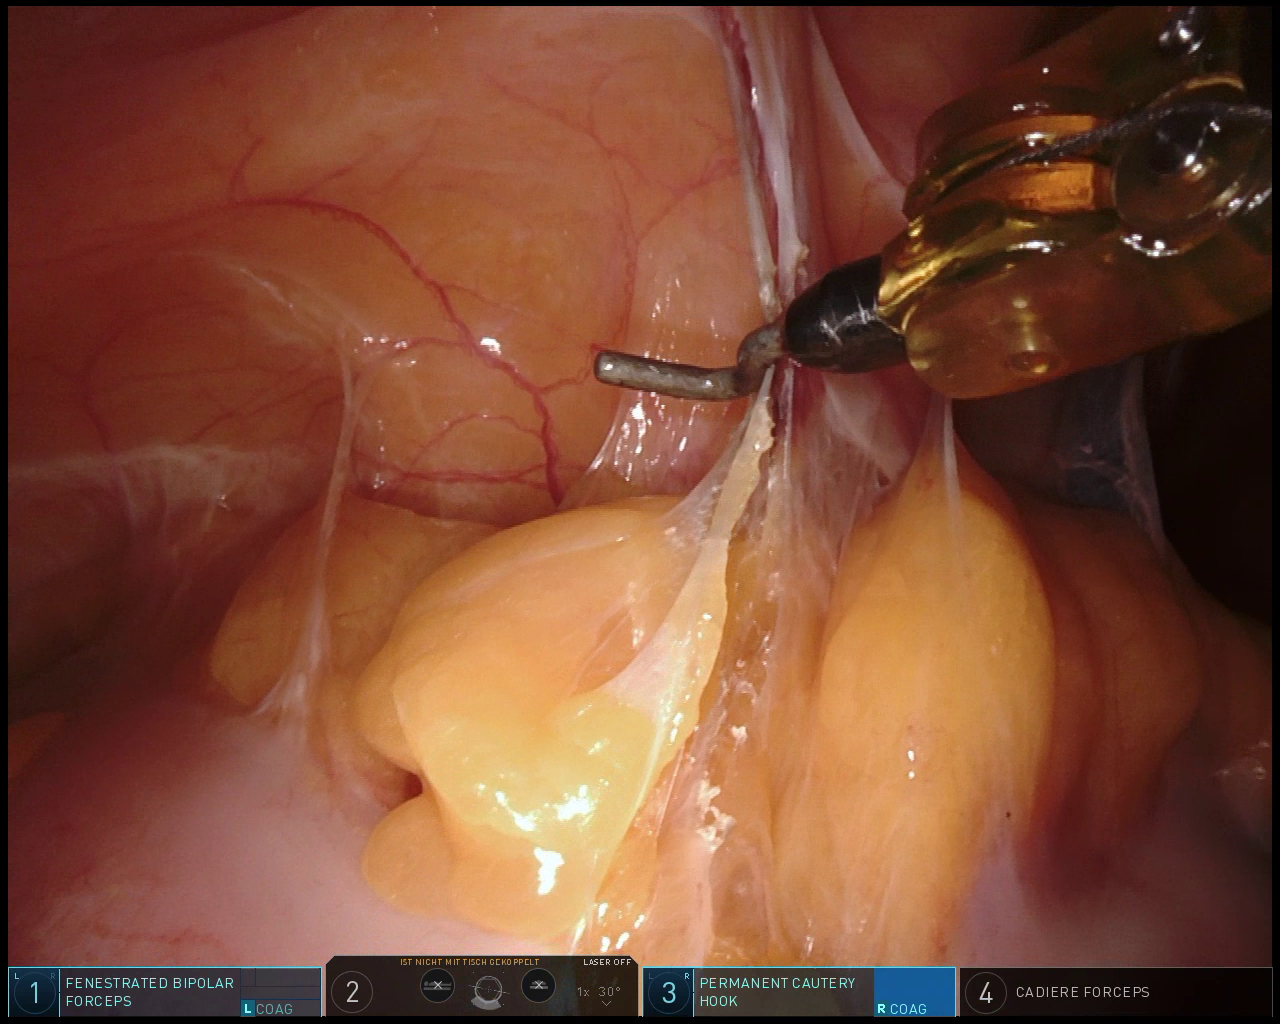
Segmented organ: abdominal_wall
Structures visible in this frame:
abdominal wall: yes
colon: yes
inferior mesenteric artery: no
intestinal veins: no
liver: no
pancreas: no
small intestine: no
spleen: no
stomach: no
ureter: no
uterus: no
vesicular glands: no